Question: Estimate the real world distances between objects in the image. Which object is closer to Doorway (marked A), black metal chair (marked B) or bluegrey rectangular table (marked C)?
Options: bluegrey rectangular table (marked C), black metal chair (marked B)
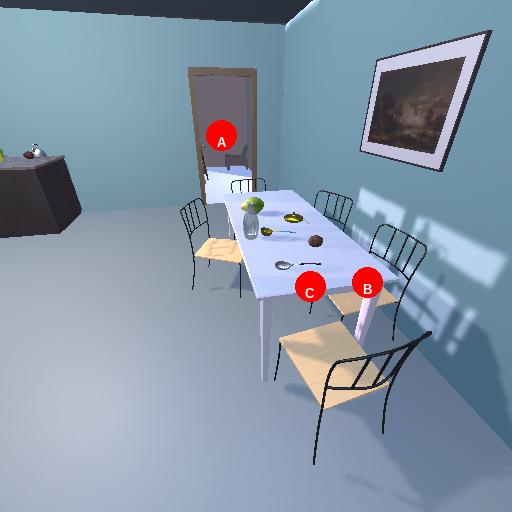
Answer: bluegrey rectangular table (marked C)